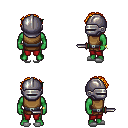
a pixel art fantasy rpg character, male body template, orc, green skin, leather chest armor, red pants, light blonde curly afro hairstyle, metal helm, bracelets, white slippers, dagger, four views (front, back, left, right), 2x2 character sprite sheet, small pixel art, hard edges, no anti-aliasing